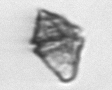
Label: Kryptoperidinium_triquetrum